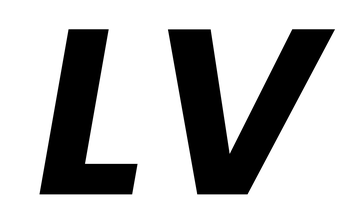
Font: Poppins-BoldItalic